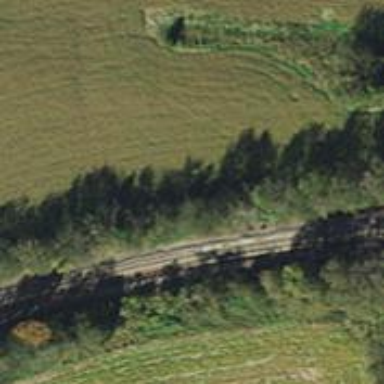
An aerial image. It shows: Railway track.